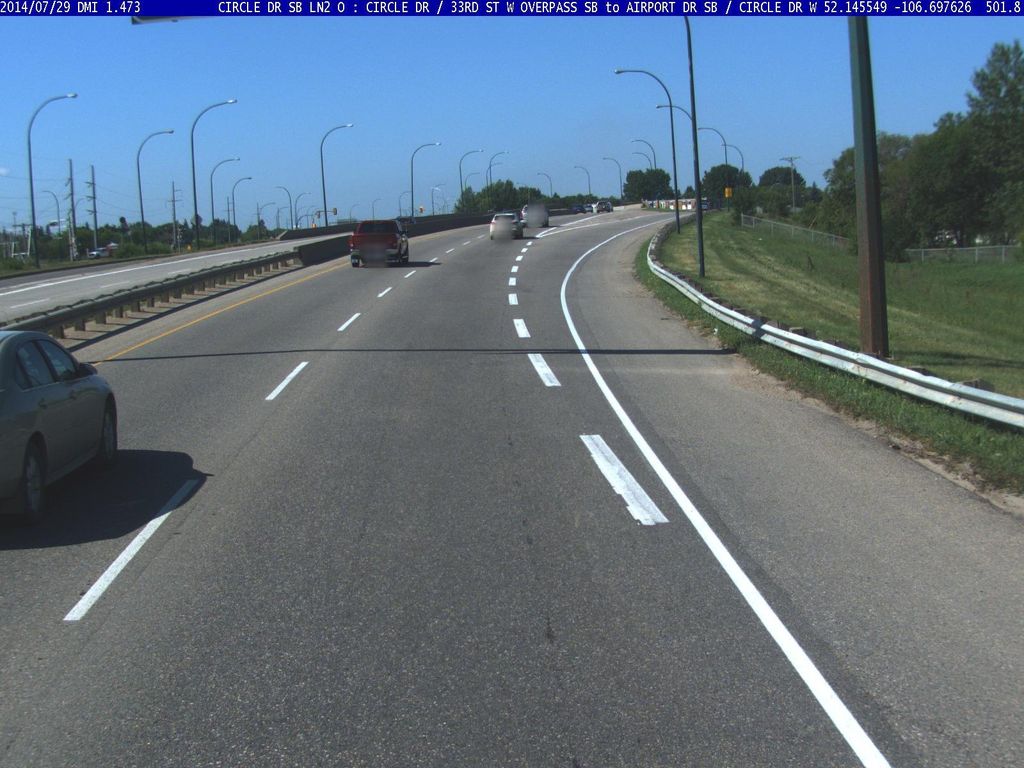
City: saskatoon